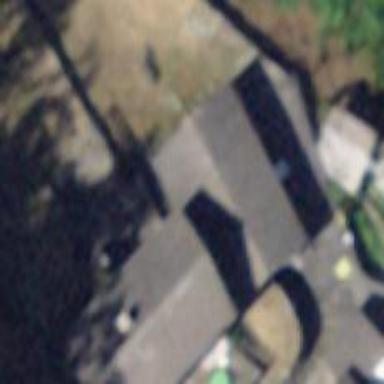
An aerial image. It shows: Gabled building with the roof oriented along its structure.